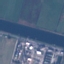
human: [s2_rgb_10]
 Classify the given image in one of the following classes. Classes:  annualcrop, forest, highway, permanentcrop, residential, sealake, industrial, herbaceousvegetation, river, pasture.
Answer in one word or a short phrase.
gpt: River